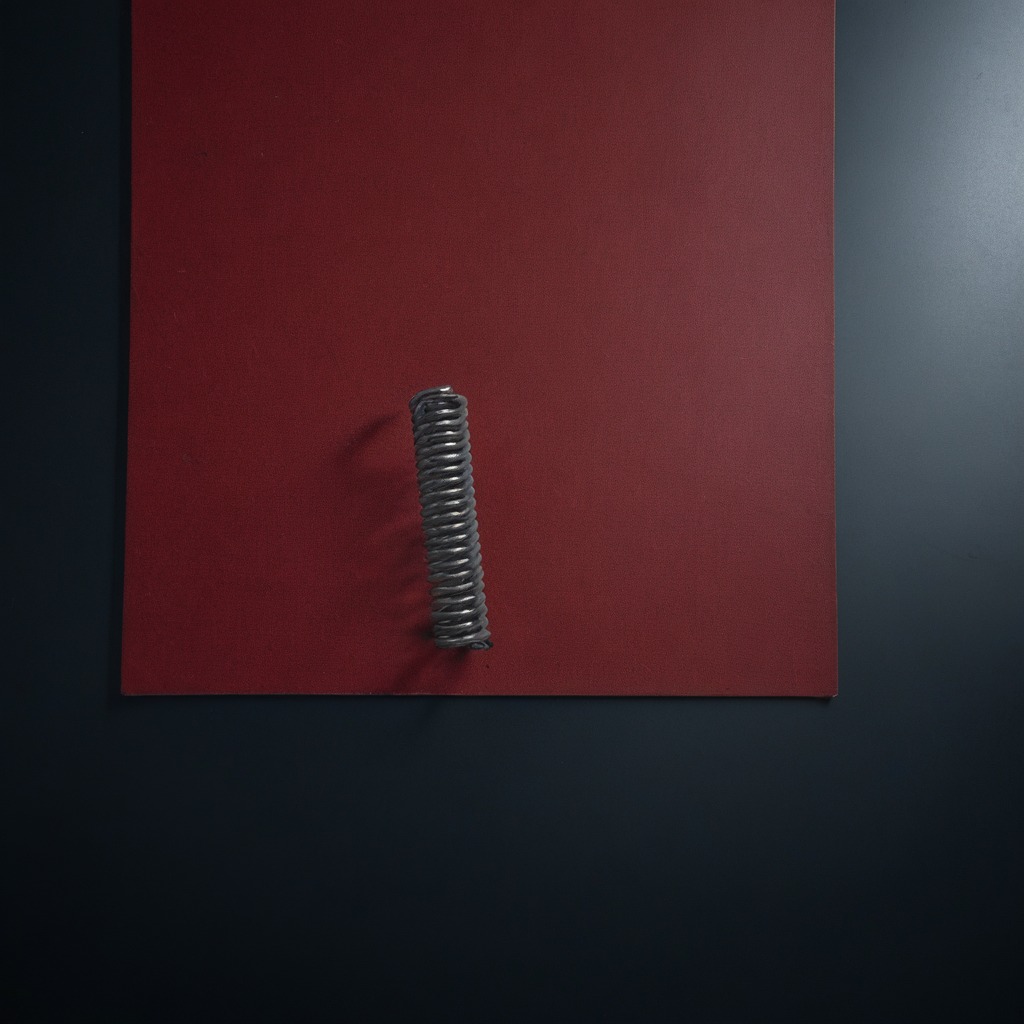
A coiled metal spring is lying on the clean granite tabletop covered with a red rubber mat inside a workshop at night dim ambient light soft shadows worn but beneath the mat.